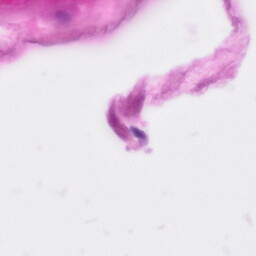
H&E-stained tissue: Pancreatic